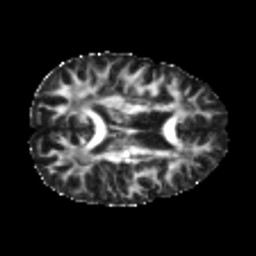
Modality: FA
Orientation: axial
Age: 19
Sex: male
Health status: healthy
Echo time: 0.074 s